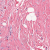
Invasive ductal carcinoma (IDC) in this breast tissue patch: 0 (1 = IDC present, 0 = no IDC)